Question: I have a program like this.
'''
Module Module1
Public Class Mstr
Public Property Prop1 As String
Public Property Prop2 As String
Public Property Prop3 As String
Public Property Prop4 As String
Public Property lstDtlsA As List(Of DtlsA)
Public Property DtlsB As DtlsB
End Class
Public Class DtlsA
Public Property Prop1 As String
Public Property Prop2 As Integer
Public Property Prop3 As String
Public Property Prop4 As Integer
Public Property DtlsB As DtlsB
End Class
Public Class DtlsB
Public Property Prop1 As String
Public Property Prop2 As Integer
Public Property Prop3 As String
Public Property Prop4 As Integer
End Class
Private Sub Process(ByVal mstr As Mstr)
Dim lstTemp As New List(Of DtlsA)
For Each dtl In mstr.lstDtlsA
'Do some processing
PopulateDtlsBForDtlsA(mstr, dtl)
lstTemp.Add(dtl)
Next
'Finally set the modified dtls list to mstr
mstr.lstDtlsA = lstTemp
End Sub
Sub PopulateDtlsBForDtlsA(ByVal mstr As Mstr, ByVal dtl As DtlsA)
Dim dtlB As New DtlsB
dtlB = mstr.DtlsB
dtlB.Prop1 = mstr.Prop1
dtlB.Prop2 = dtl.Prop2
dtlB.Prop4 = dtl.Prop4
dtl.DtlsB = dtlB
End Sub
Sub Main()
Dim mstr As New Mstr
mstr.Prop1 = "Master Property 1"
mstr.Prop2 = "Master Property 2"
mstr.Prop3 = "Master Property 3"
mstr.Prop4 = "Master Property 4"
mstr.lstDtlsA = New List(Of DtlsA)
Dim dtlA As DtlsA
dtlA = New DtlsA
dtlA.Prop1 = "Detail A Property 11"
dtlA.Prop2 = 12
dtlA.Prop3 = "Detail A Property 13"
dtlA.Prop4 = 12
mstr.lstDtlsA.Add(dtlA)
dtlA = New DtlsA
dtlA.Prop1 = "Detail A Property 21"
dtlA.Prop2 = 22
dtlA.Prop3 = "Detail A Property 23"
dtlA.Prop4 = 24
mstr.lstDtlsA.Add(dtlA)
dtlA = New DtlsA
dtlA.Prop1 = "Detail A Property 31"
dtlA.Prop2 = 32
dtlA.Prop3 = "Detail A Property 33"
dtlA.Prop4 = 34
mstr.lstDtlsA.Add(dtlA)
Dim dtlB As New DtlsB
dtlB.Prop1 = "Detail B Property 1 set by master"
dtlB.Prop3 = "Detail B Property 3 set by master"
mstr.DtlsB = dtlB
Process(mstr)
End Sub
'''
End Module
But it is not working as I expect it to. You can see it from
The DtlsB properties of all three DtlsA objects are having values from last iteration. Please let me know what I'm doing wrong here, also a bit of explanation about the concept would be very much helpful. Thanks!!!
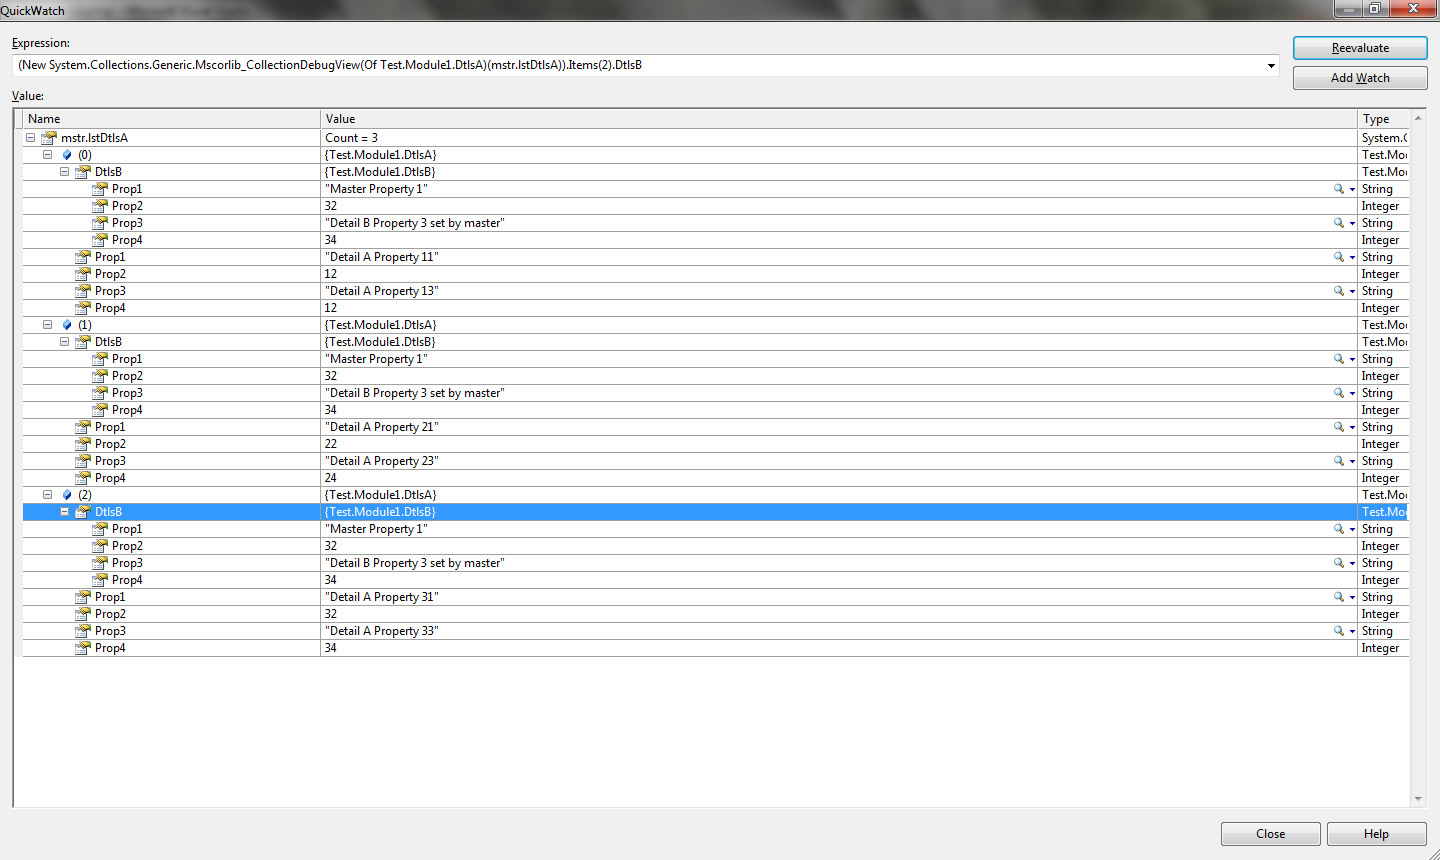
Answer: You are reusing and mutating the same object here:
'''
dtlB = mstr.DtlsB
'''
Instead of using an existing object create a completely new object or a clone of your existing one.